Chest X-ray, AP view. Patient: 56 years old, sex F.
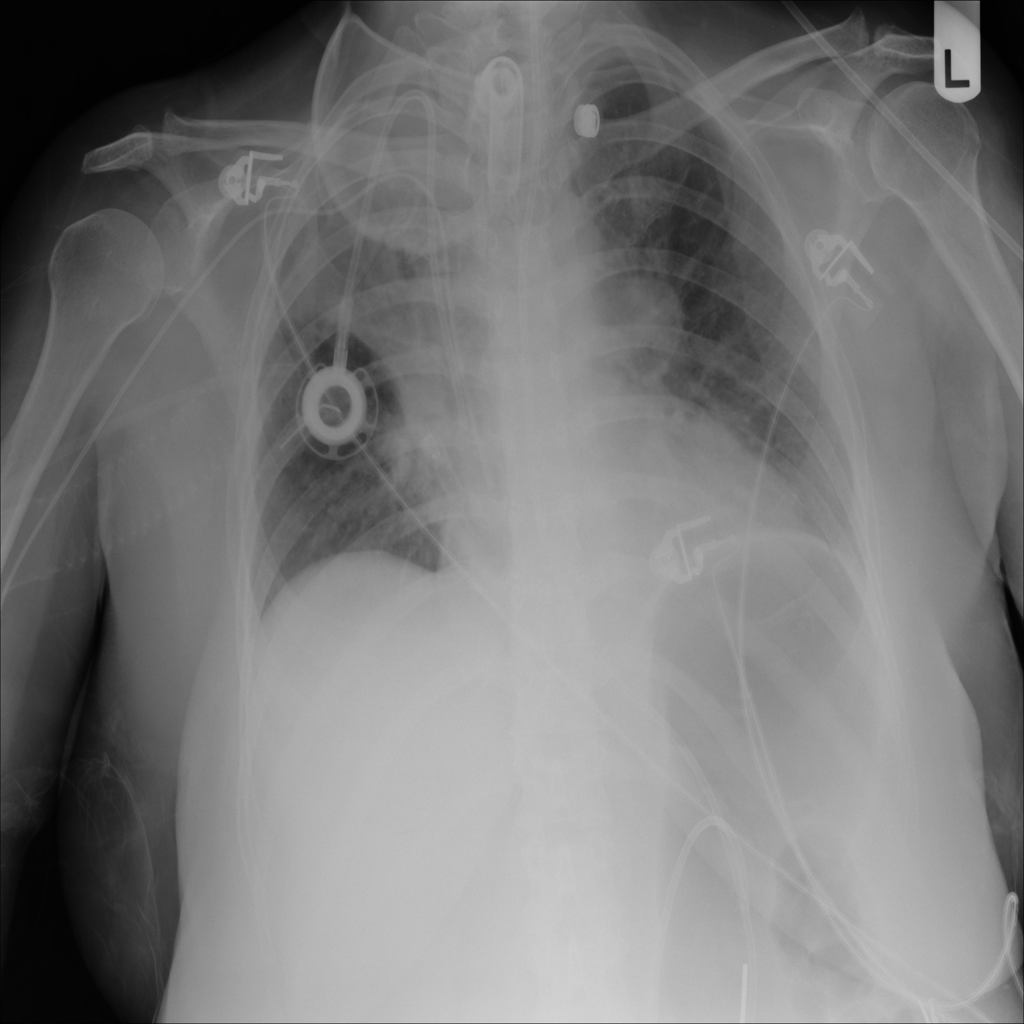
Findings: Atelectasis, Infiltration, Mass